Field crop: maize
Growth stage: 2
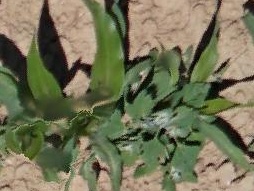
Species: maize